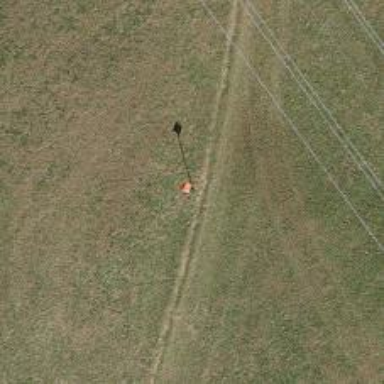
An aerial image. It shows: View of pole with roofed pipeline marker.